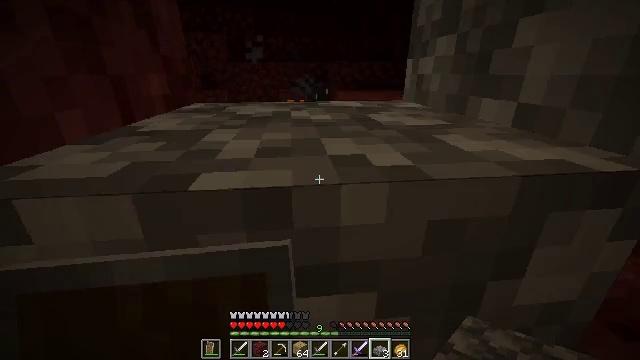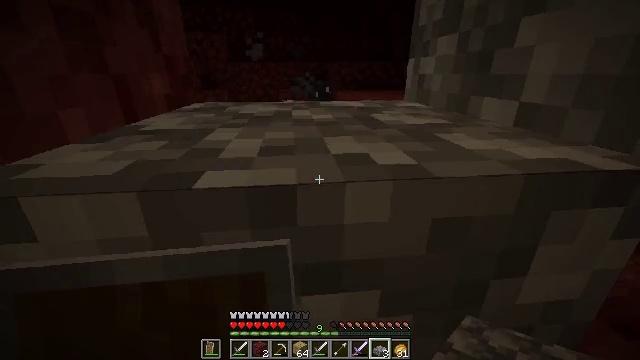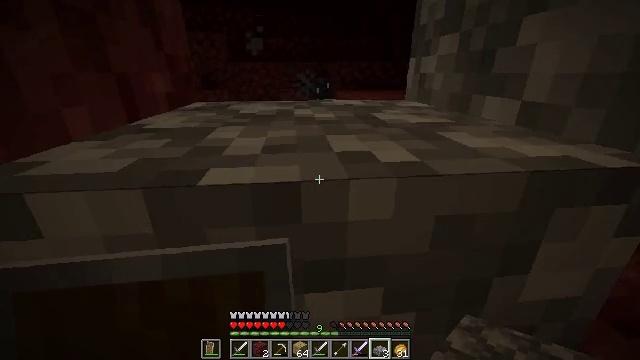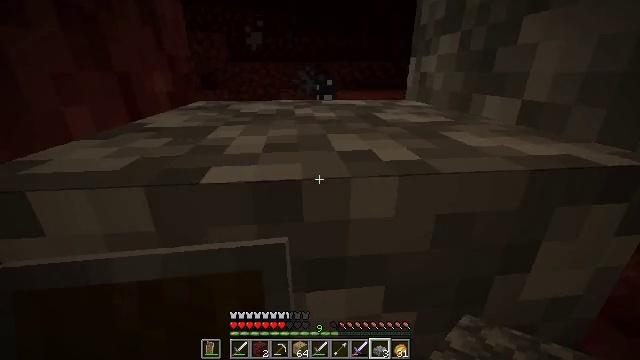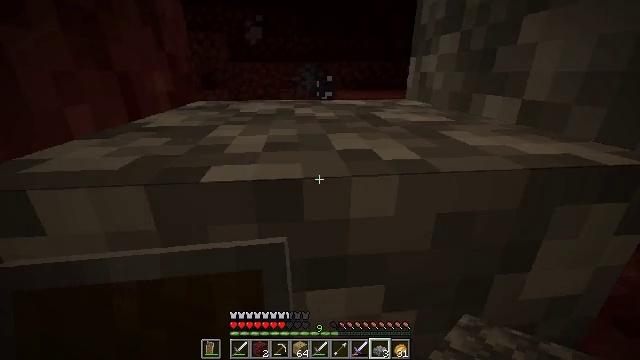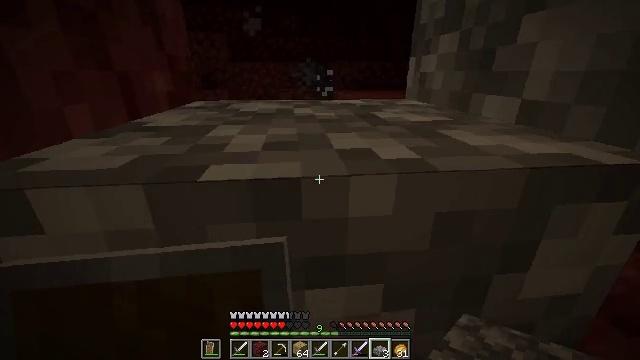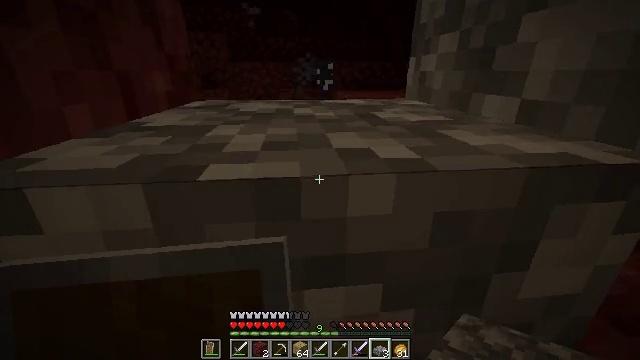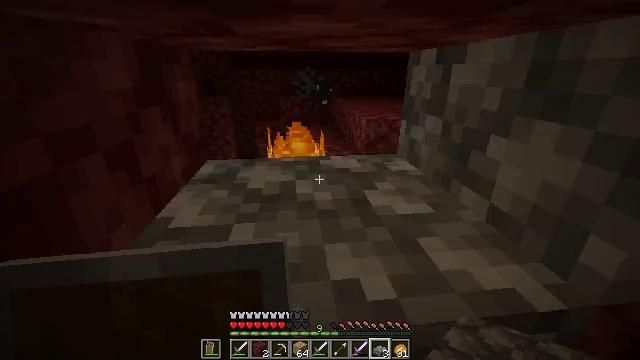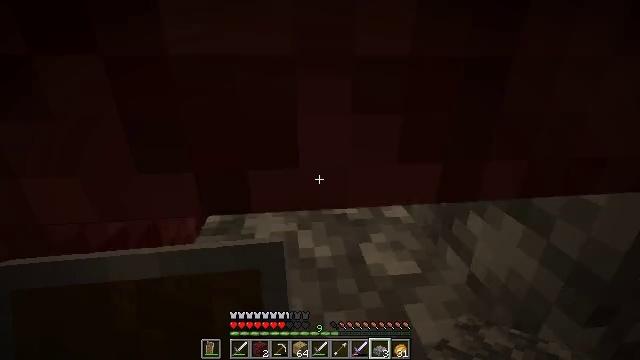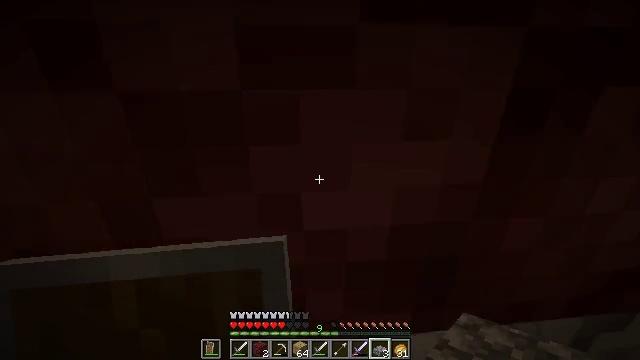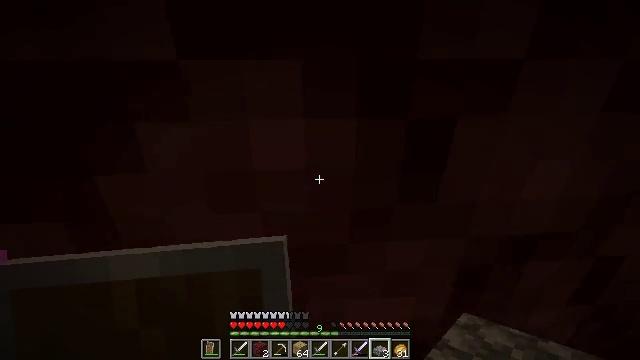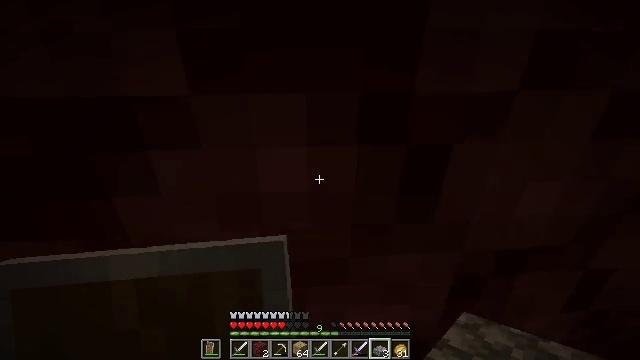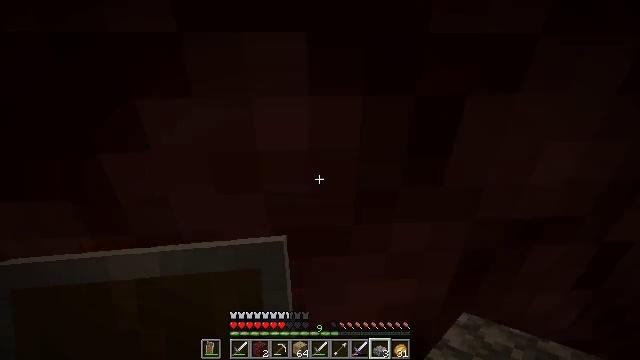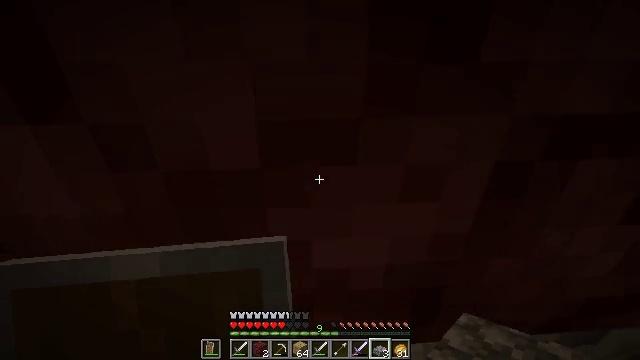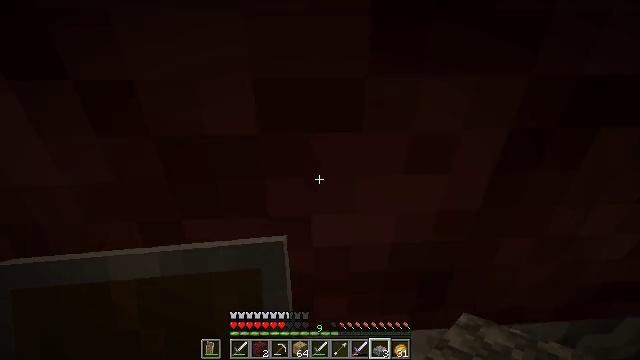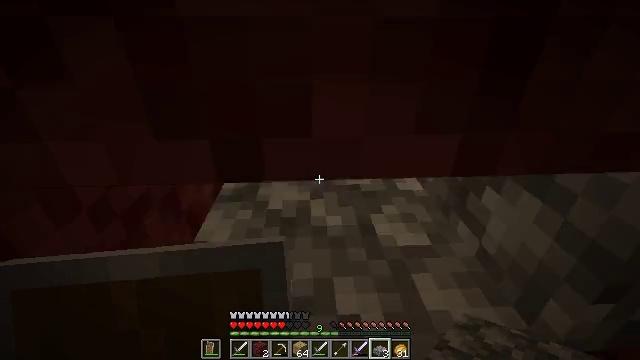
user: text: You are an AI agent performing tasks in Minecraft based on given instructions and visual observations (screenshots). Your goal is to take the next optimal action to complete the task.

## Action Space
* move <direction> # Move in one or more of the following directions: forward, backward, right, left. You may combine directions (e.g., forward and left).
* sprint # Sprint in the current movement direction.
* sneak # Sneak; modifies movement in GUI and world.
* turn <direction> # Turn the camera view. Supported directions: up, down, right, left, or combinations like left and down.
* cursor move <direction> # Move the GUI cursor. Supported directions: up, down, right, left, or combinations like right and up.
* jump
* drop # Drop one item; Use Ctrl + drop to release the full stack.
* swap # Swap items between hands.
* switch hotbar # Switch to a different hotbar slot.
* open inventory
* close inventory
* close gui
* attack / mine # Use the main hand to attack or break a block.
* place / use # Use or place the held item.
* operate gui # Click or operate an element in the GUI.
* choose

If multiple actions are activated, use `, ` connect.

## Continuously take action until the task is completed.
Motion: motion action
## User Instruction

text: Break the cobblestone slab to recycle it.
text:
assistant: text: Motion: no_op
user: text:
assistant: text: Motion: no_op
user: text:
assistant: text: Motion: no_op
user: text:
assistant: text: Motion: no_op
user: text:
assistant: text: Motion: no_op
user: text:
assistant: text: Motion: no_op
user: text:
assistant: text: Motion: jump
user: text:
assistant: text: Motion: jump
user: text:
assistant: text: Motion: turn down, jump
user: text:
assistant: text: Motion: turn down, jump
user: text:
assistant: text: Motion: turn down, jump
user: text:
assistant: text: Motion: turn down, jump
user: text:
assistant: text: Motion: jump
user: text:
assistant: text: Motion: no_op
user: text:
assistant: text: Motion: no_op
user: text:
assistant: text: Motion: no_op
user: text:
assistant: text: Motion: no_op
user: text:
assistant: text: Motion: no_op
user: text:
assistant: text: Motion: no_op
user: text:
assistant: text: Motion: no_op
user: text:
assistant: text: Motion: no_op
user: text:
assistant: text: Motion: no_op
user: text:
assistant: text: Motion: no_op
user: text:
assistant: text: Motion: no_op
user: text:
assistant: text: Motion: turn up
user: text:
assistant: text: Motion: turn up
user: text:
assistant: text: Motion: turn up
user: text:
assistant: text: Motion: turn up
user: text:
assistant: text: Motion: turn up
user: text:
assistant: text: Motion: no_op